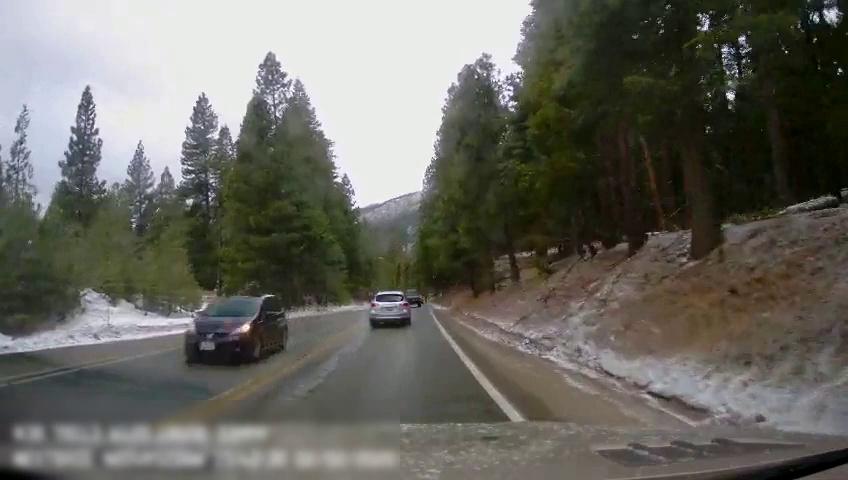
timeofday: Day
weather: Cloudy
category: Drivable Space
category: Vehicles | Truck
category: Vehicles | Car
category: Vehicles | Car
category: Lanes | Current Lane
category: Lanes | Current Lane
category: Lanes | Opposite Lane
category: Lanes | Opposite Lane